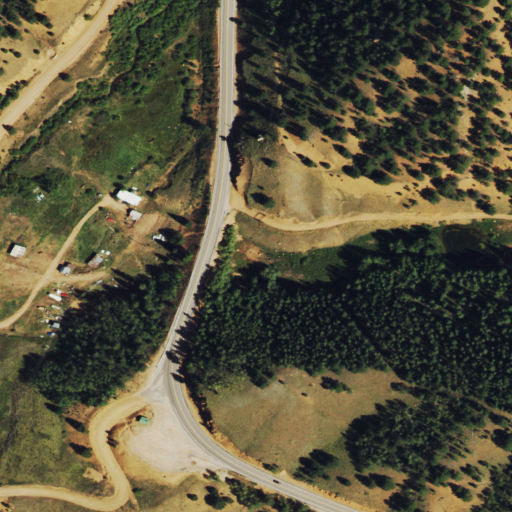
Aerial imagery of valley in Colorado named Buchannon Gulch containing evergreen forest, shrub, open development, low intensity development, woody wetlands, grassland, and medium intensity development